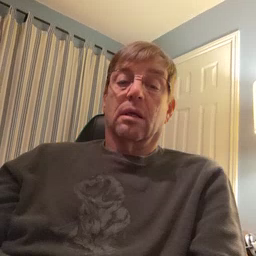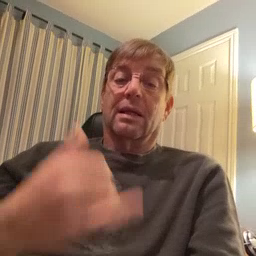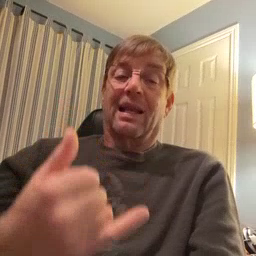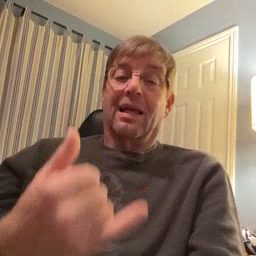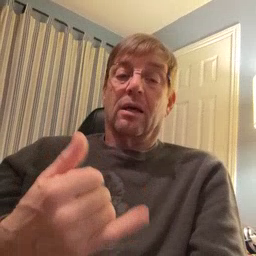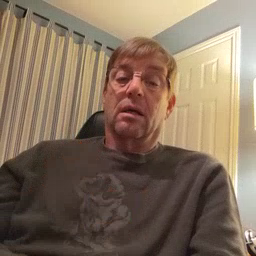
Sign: now